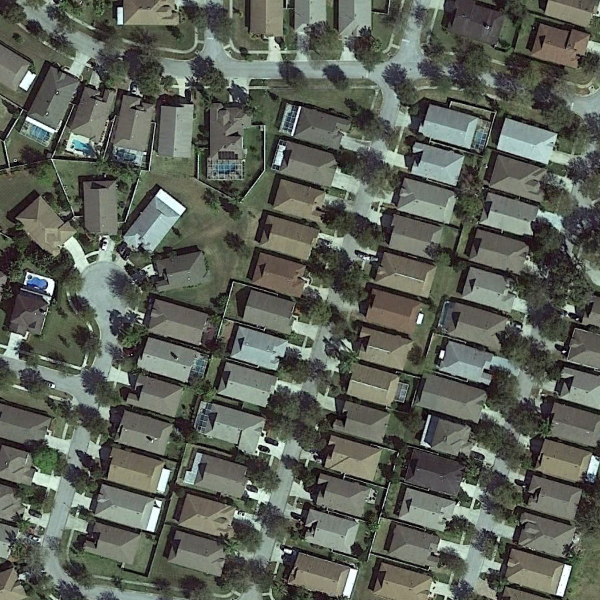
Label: DenseResidential